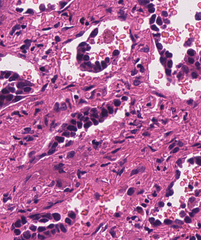
Tumor epithelial tissue: yes
Tumor-associated stroma tissue: yes
Normal tissue: no